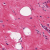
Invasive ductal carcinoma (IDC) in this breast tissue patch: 0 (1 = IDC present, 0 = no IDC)